Question: I set up a Debian server that uses SSH for shell access and git repos. I created a bare repo on it and using ssh was able to clone it to my Windows 8 workstation, however when trying to push changes back to the Debian server I get the error depicted here:

'''
Read from remote host 174.52.5.192: Connection reset by peer
fatal: sha1 file '<stdout>' write error: invalid argument
fatal: The remote end hung up unexpectedly
error: failed to push some refs to 'git@174.52.5.192:/home/git/repos/space-junk.git/'
'''
I use this work station regularly for shell access to the same server via SSH so I know inability to access SSH isn't the problem.
Does anyone have any idea what's going wrong?
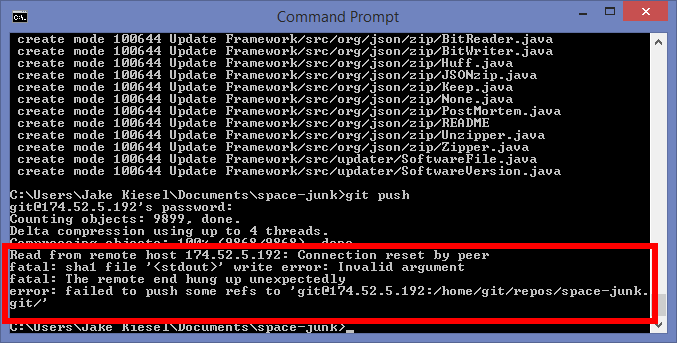
Answer: Actually, the first push should be:
'''
git push -u origin master
'''
That will link the local branch master to its remote tracking one origin/master
Then, after that first push, you will be able (for all the subsequent push) to do a simple:
'''
git push
'''
See more at "<URL>".